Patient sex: M
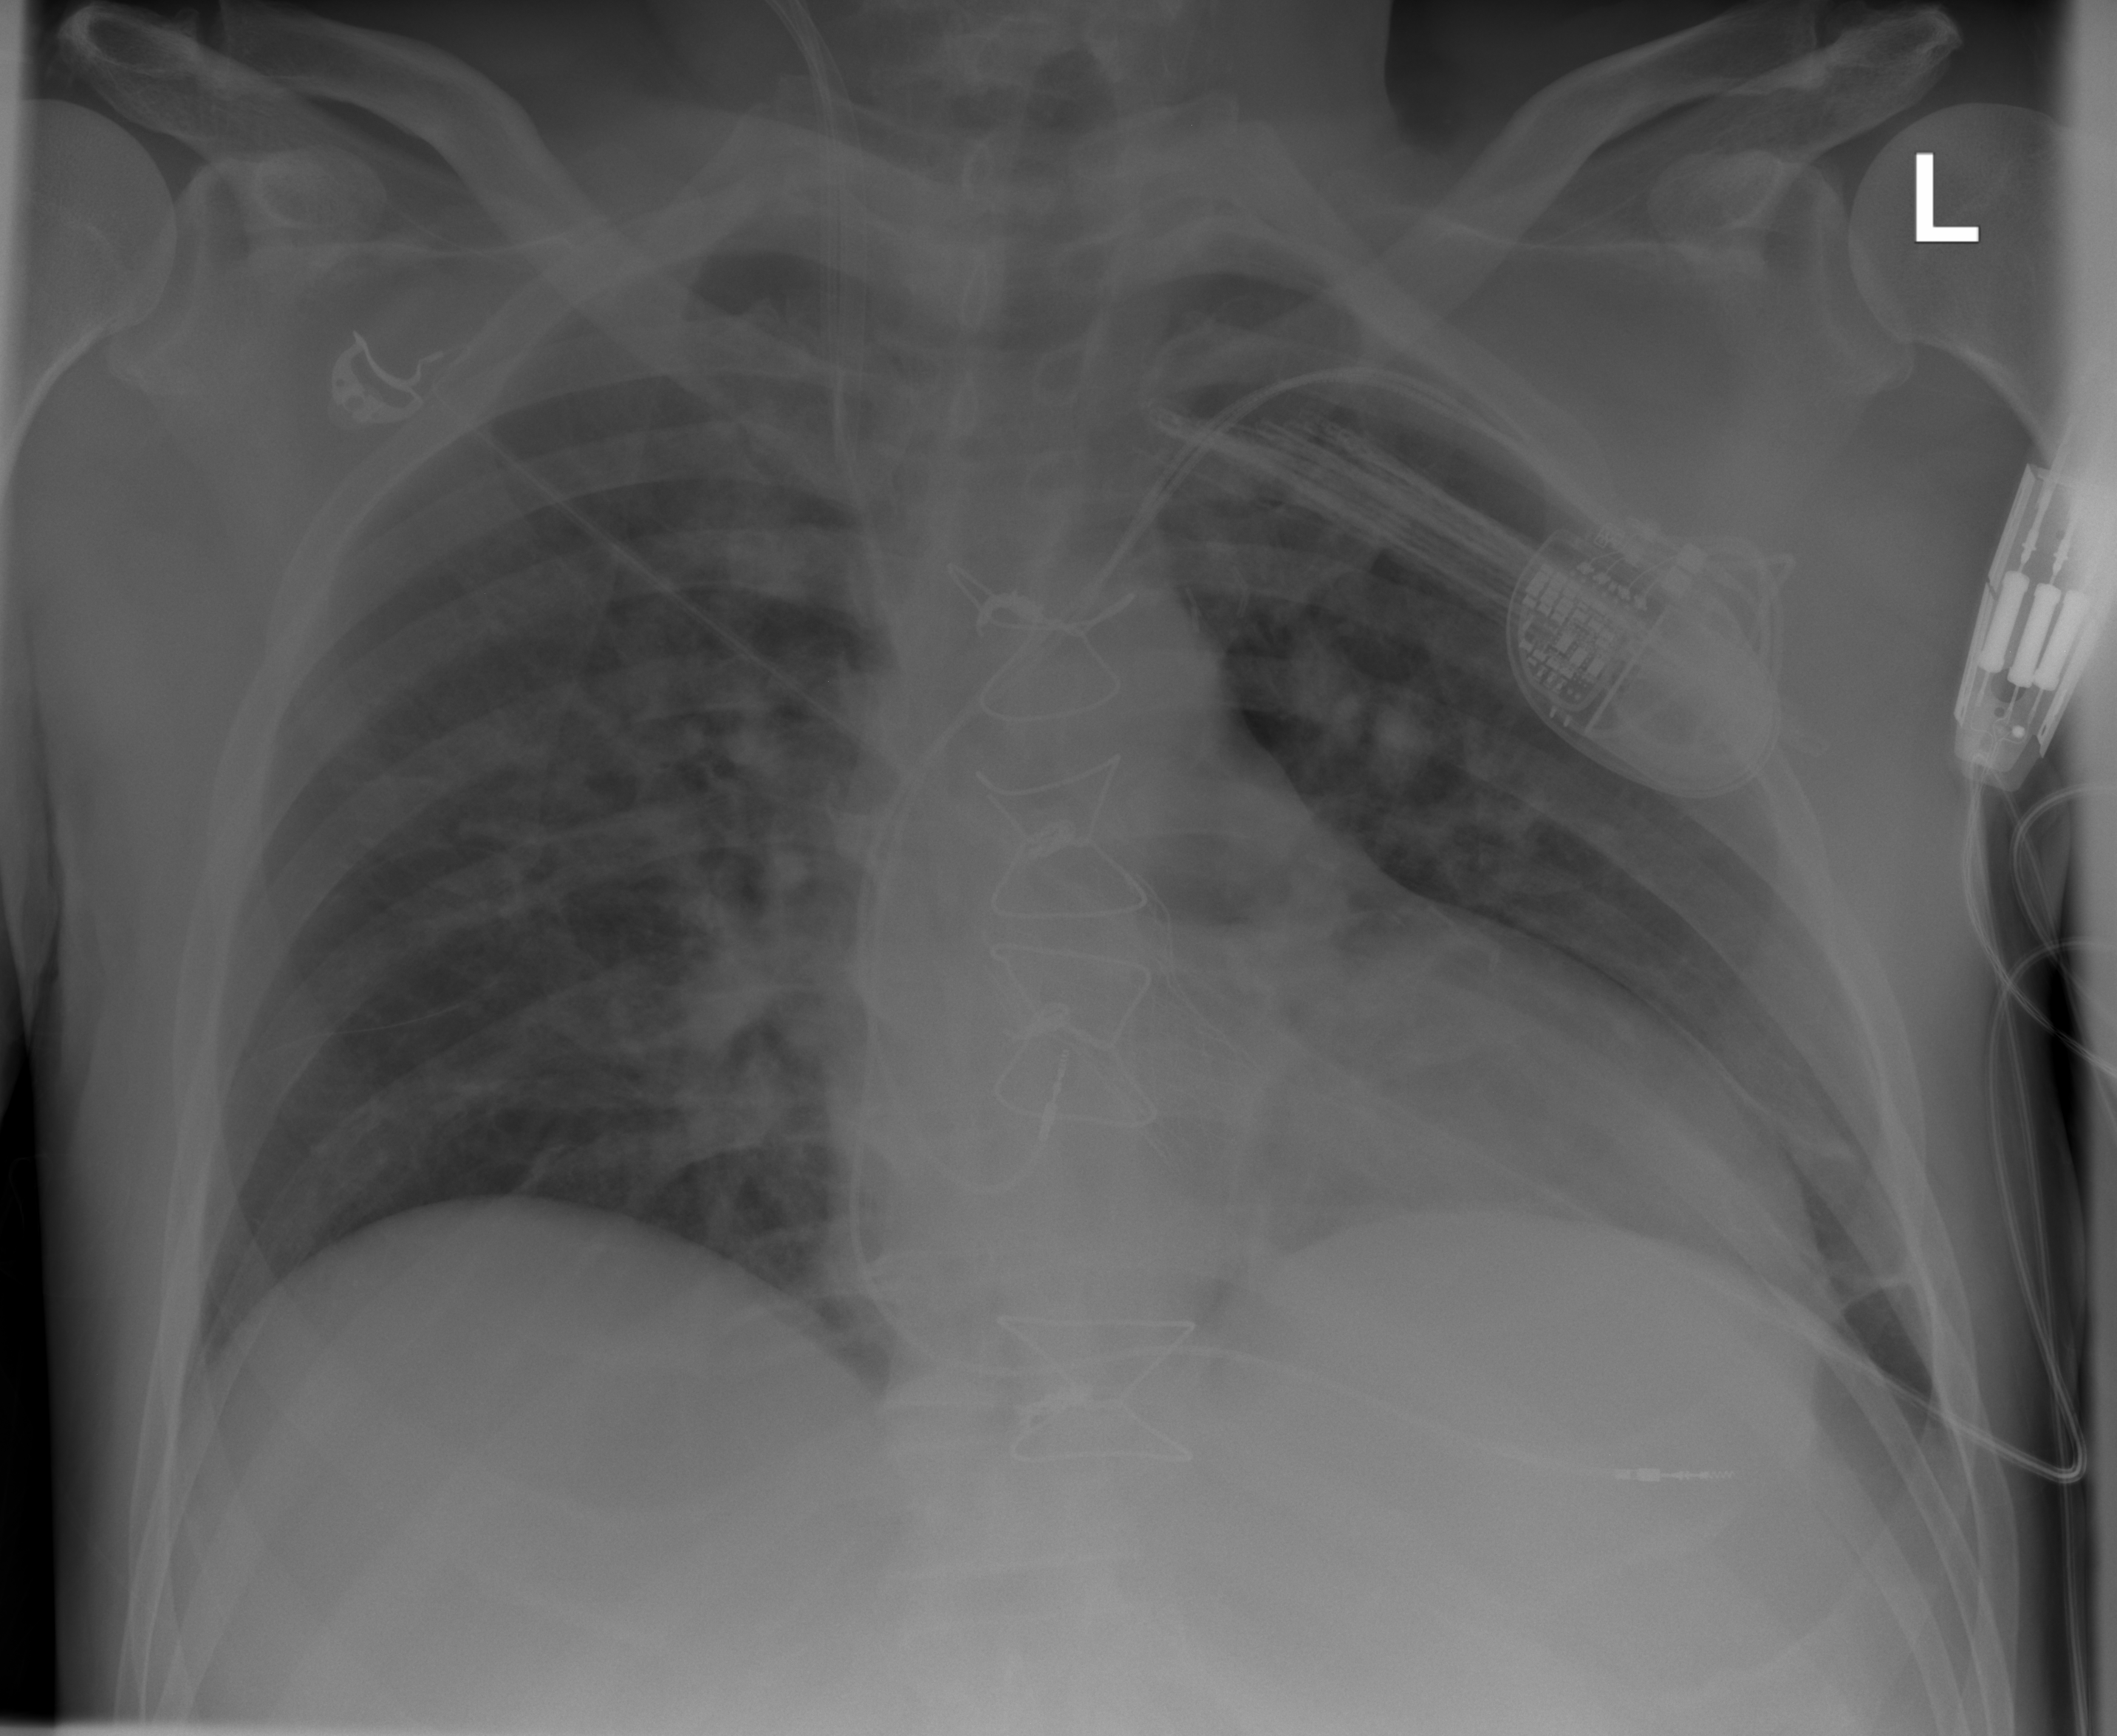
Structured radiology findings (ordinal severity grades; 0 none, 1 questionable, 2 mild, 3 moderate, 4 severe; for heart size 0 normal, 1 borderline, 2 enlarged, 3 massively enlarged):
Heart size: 2
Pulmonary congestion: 2
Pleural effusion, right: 0
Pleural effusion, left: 0
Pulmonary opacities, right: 0
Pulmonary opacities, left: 0
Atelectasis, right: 0
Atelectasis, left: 0